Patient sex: F
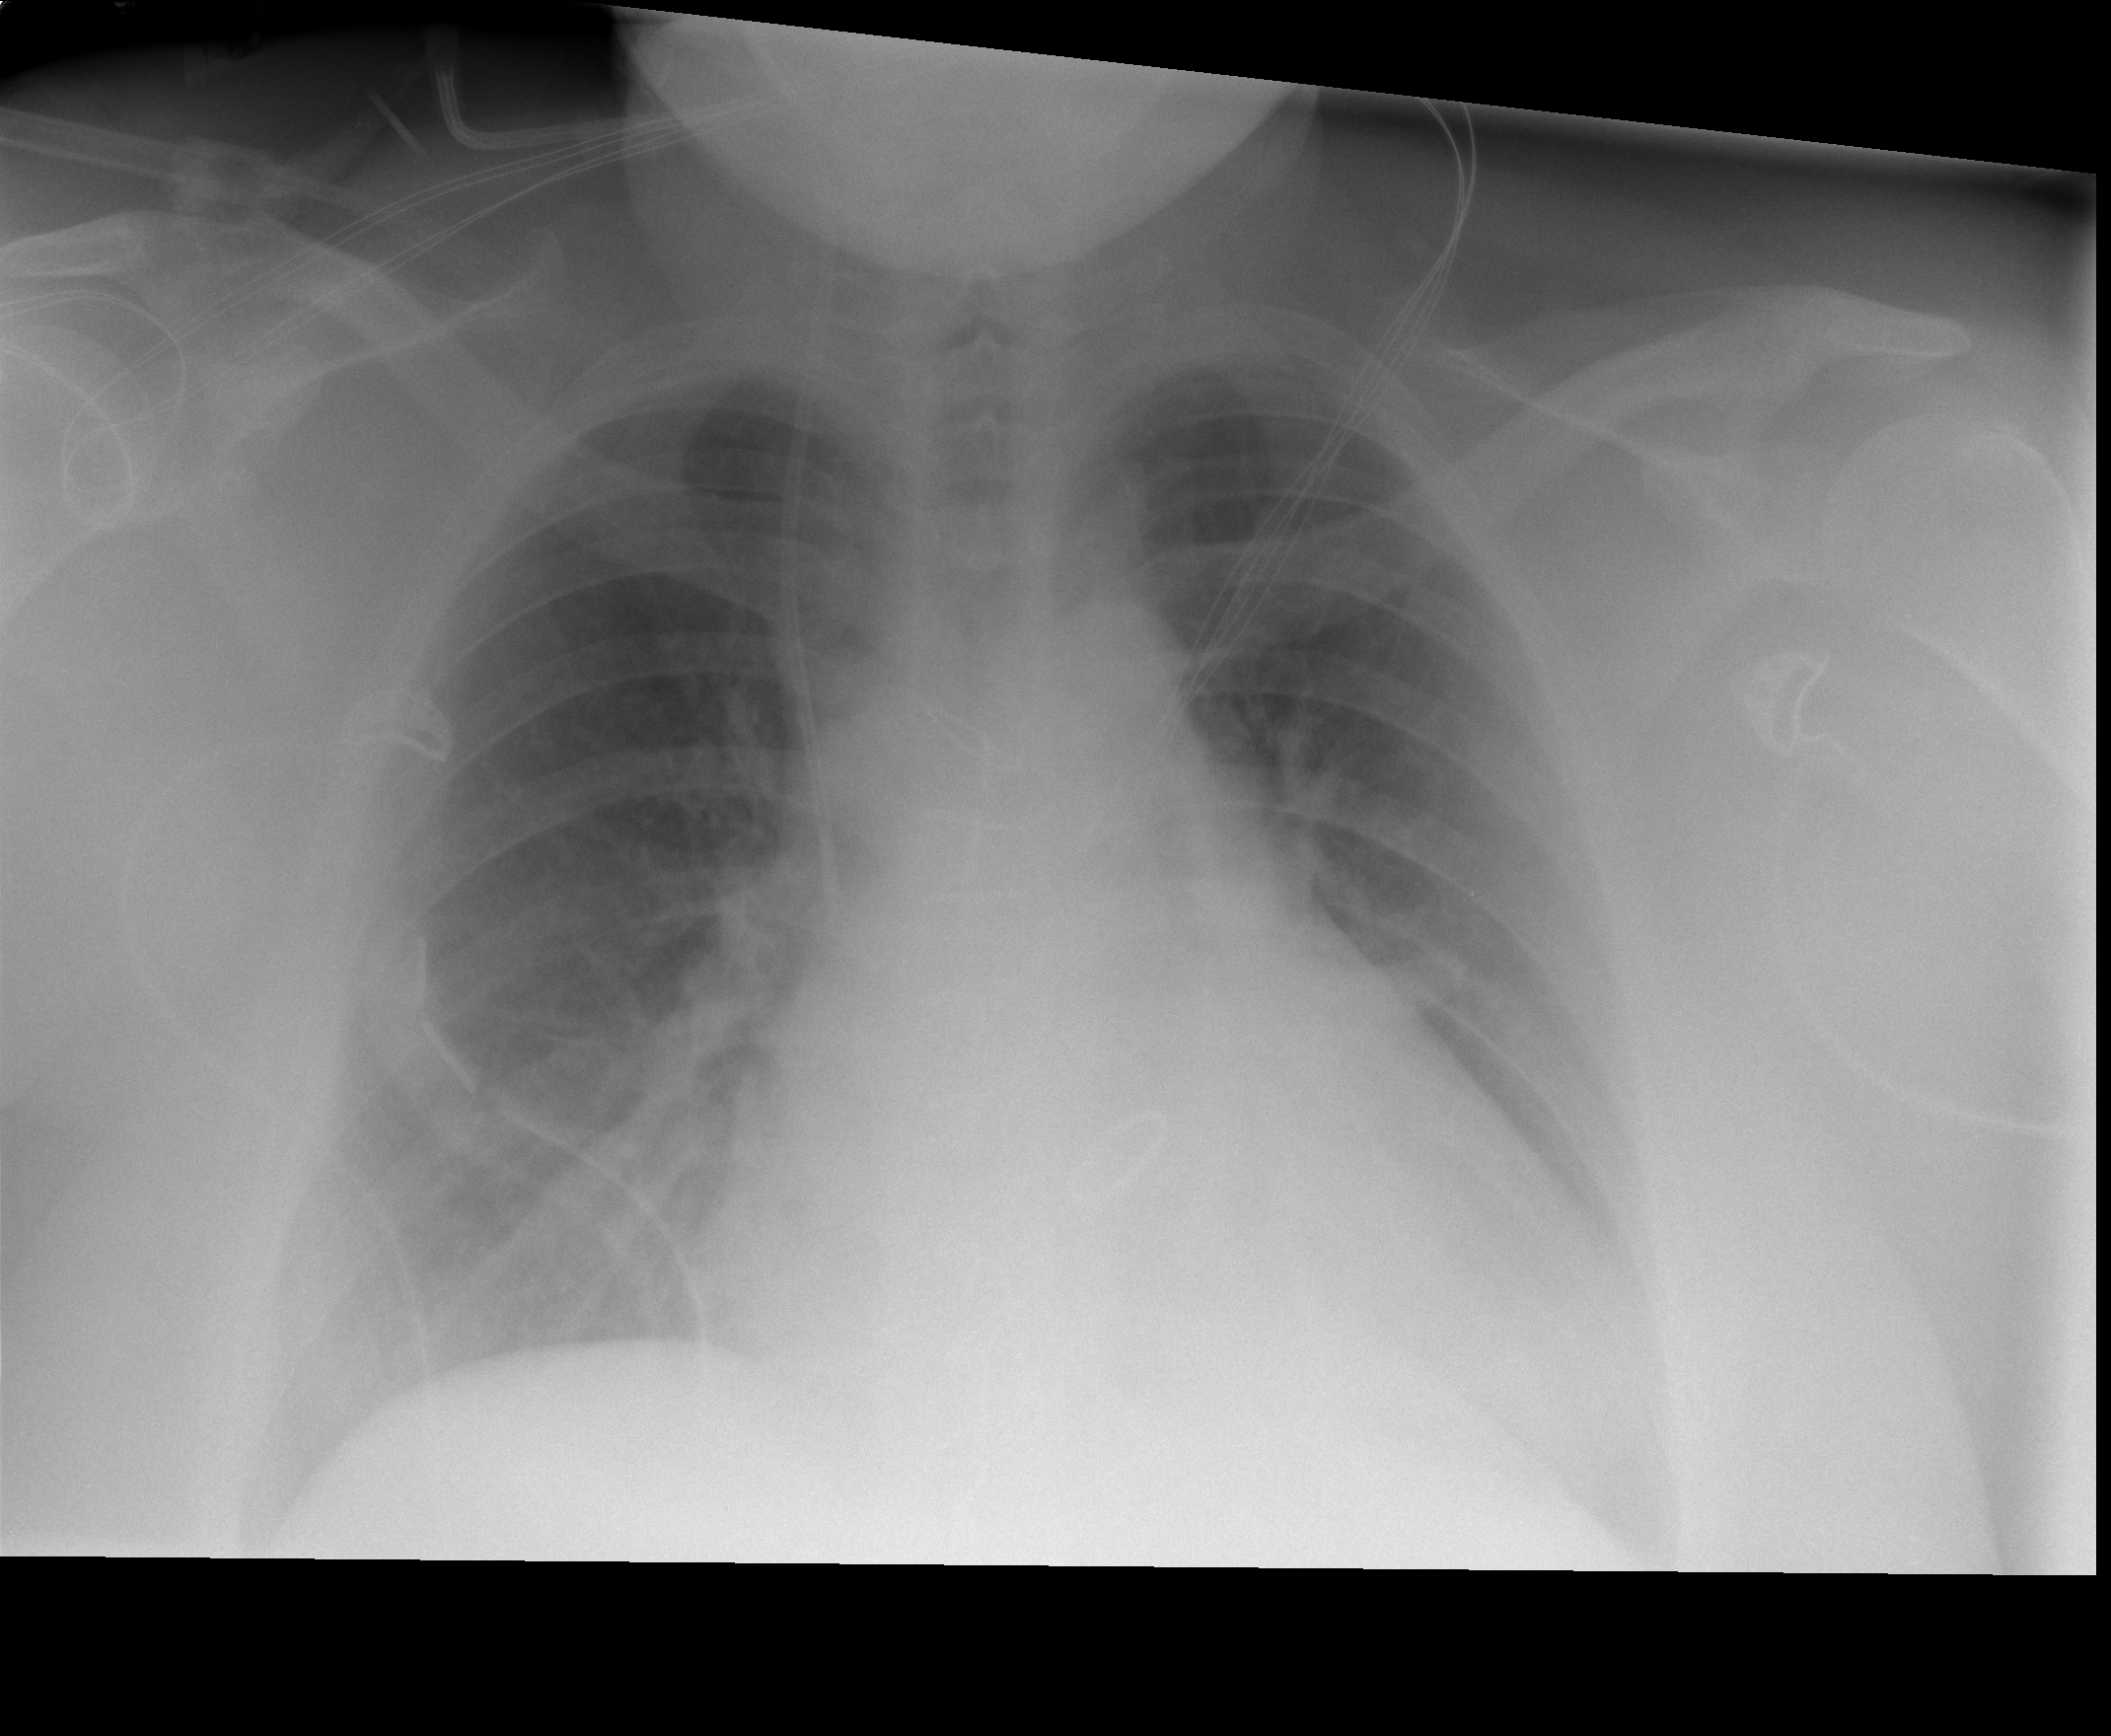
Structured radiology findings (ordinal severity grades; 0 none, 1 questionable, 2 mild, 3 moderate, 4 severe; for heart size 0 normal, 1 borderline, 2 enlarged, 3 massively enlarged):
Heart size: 2
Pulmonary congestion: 2
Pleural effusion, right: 2
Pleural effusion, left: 2
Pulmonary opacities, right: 1
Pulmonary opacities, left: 0
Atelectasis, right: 2
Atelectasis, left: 2